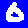
Digit: 6